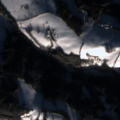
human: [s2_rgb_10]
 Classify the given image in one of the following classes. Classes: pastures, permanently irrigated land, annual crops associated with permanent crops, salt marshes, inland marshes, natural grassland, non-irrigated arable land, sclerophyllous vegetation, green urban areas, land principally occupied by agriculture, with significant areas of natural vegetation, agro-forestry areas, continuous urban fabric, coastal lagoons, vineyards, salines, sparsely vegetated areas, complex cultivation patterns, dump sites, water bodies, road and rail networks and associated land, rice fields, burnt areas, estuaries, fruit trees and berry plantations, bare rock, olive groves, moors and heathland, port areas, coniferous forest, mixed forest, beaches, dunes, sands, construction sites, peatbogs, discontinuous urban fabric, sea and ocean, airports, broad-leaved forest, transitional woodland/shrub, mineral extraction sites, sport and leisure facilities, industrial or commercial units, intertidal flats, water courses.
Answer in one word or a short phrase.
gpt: pastures, coniferous forest